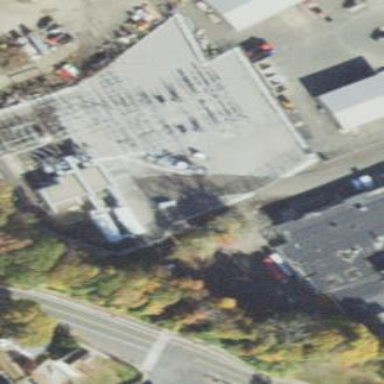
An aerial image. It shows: Outdoor distribution power substation.